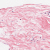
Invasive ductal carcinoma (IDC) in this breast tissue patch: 0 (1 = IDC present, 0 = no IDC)